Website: crate-barrel
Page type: billing-address
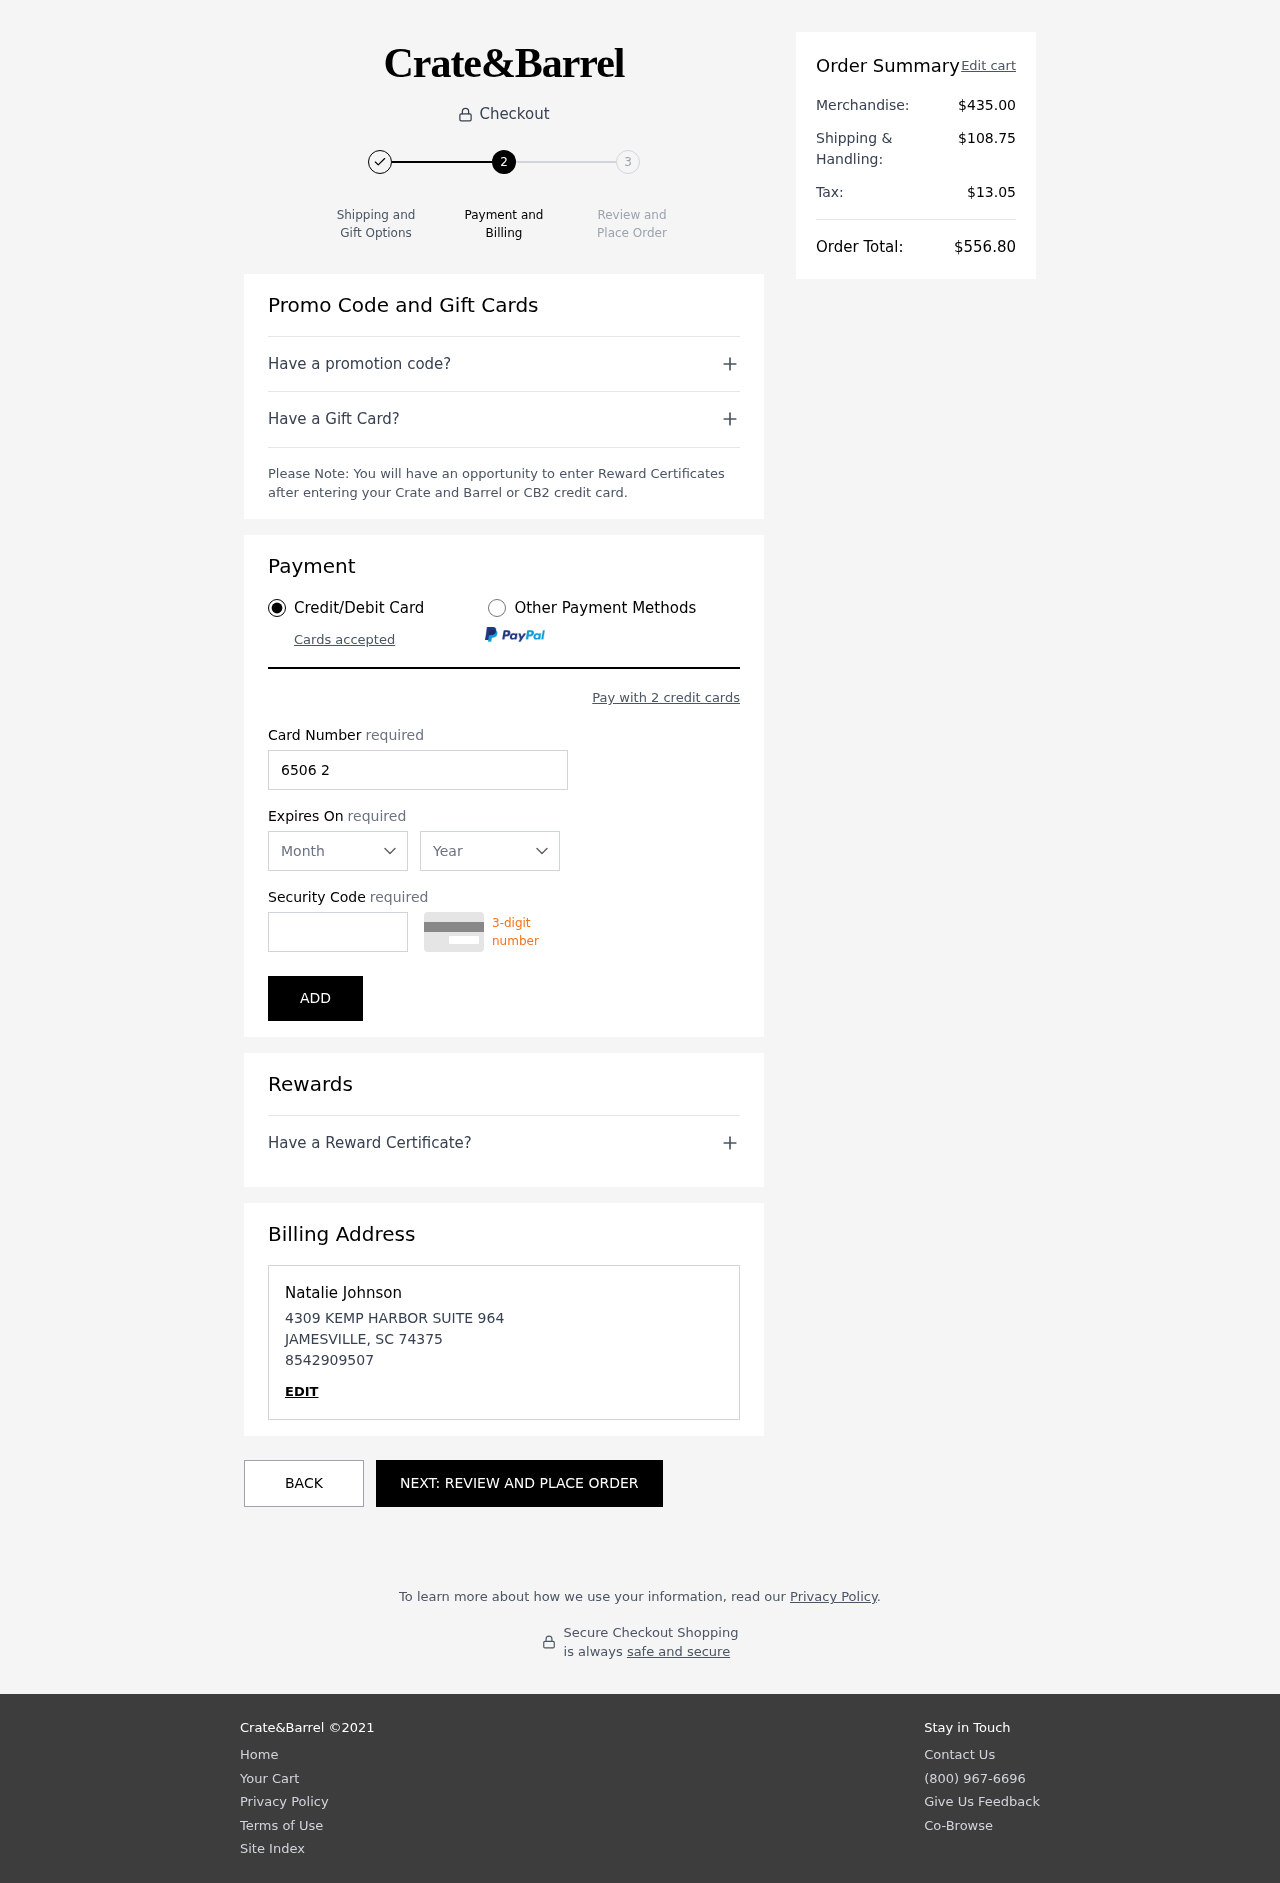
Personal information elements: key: PII_CARD_CVV
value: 452
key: PII_CARD_EXPIRY_MONTH
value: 06
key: PII_CARD_EXPIRY_YEAR
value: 27
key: PII_CARD_NUMBER
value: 6506 2910 2925 8531
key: PII_CITY
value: JAMESVILLE
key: PII_FULLNAME
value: Natalie Johnson
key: PII_PHONE
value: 8542909507
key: PII_POSTCODE
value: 74375
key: PII_STATE_ABBR
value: SC
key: PII_STREET
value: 4309 KEMP HARBOR SUITE 964
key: PII_FIRSTNAME
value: Natalie
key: PII_LASTNAME
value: Johnson
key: PII_PHONE_LINE
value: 9507
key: PII_PHONE_SUFFIX
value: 9507
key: PII_POSTCODE_FULL
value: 74375
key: PII_PHONE2
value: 8542909507
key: PII_PHONE3
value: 8542909507
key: PII_FULLNAME2
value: Natalie Johnson
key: PII_FULLNAME3
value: Natalie Johnson
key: PII_FIRSTNAME2
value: Natalie
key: PII_FIRSTNAME3
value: Natalie
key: PII_LASTNAME2
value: Johnson
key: PII_LASTNAME3
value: Johnson
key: PII_FIRSTNAME_DERIVED
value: Natalie
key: PII_LASTNAME_DERIVED
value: Johnson
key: PII_PHONE_NUMERIC
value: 8542909507
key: PII_PHONE_LINE_NUMERIC
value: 9507
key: PII_PHONE_SUFFIX_NUMERIC
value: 9507
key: PII_POSTCODE_NUMERIC
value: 74375
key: PII_PHONE2_NUMERIC
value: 8542909507
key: PII_PHONE3_NUMERIC
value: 8542909507
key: PII_FULLNAME_DERIVED
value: Natalie Johnson
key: PII_NAME_FULL_DERIVED
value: Natalie Johnson
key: PII_PHONE_DIGITS
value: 8542909507
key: PII_PHONE_LAST4
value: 9507
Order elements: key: ORDER_SUBTOTAL
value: $435.00
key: ORDER_SHIPPING_COST
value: $108.75
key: ORDER_TAX
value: $13.05
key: ORDER_TOTAL
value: $556.80